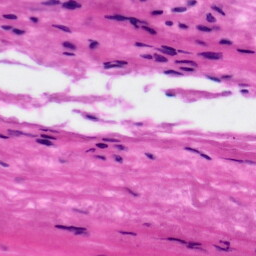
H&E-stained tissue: Tonsil